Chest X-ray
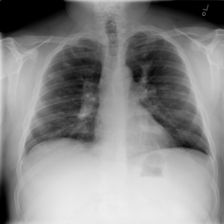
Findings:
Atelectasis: negative
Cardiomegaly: negative
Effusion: negative
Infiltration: negative
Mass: negative
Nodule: positive
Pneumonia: negative
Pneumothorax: negative
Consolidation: negative
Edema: negative
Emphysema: negative
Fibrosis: negative
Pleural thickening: negative
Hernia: negative